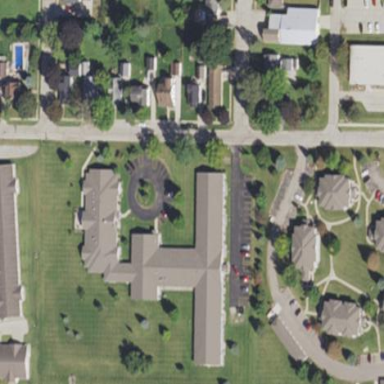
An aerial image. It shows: Residential building that serves as nursing home.